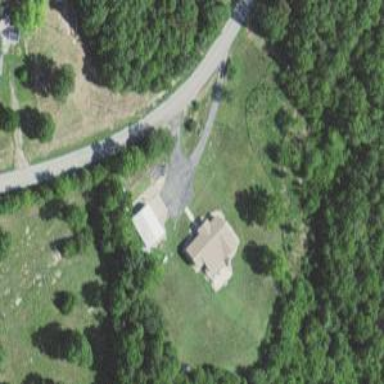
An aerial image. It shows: Driveway.